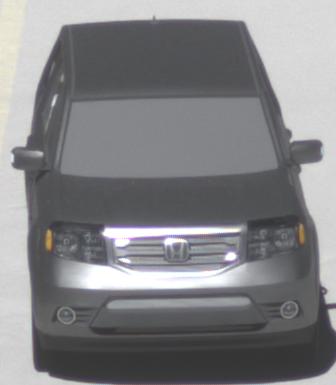
Make: Honda
Model: Pilot
Detailed model: Gen. 2 Facelift
Model produced from: 2012
Model produced until: 2015
Doors: 5
Color: gray
Road condition: dry road
Daytime: midday
Contrast: high contrast